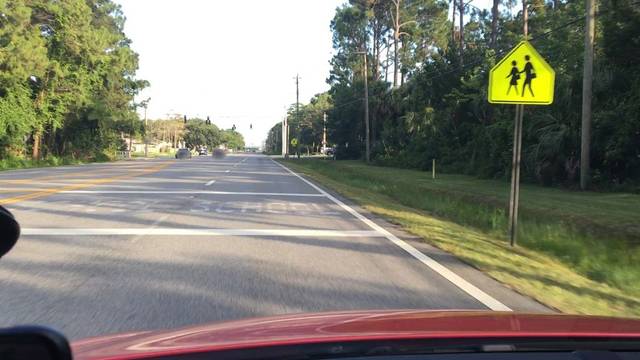
Region: United States
Coordinates: 29.202, -81.072